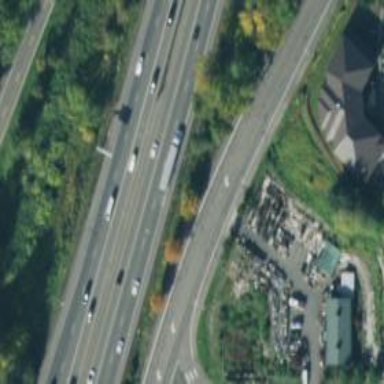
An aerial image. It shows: Motorway junction.